Field crop: maize
Growth stage: 2
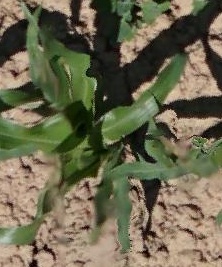
Species: maize